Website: bh-photo
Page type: customer-info-address
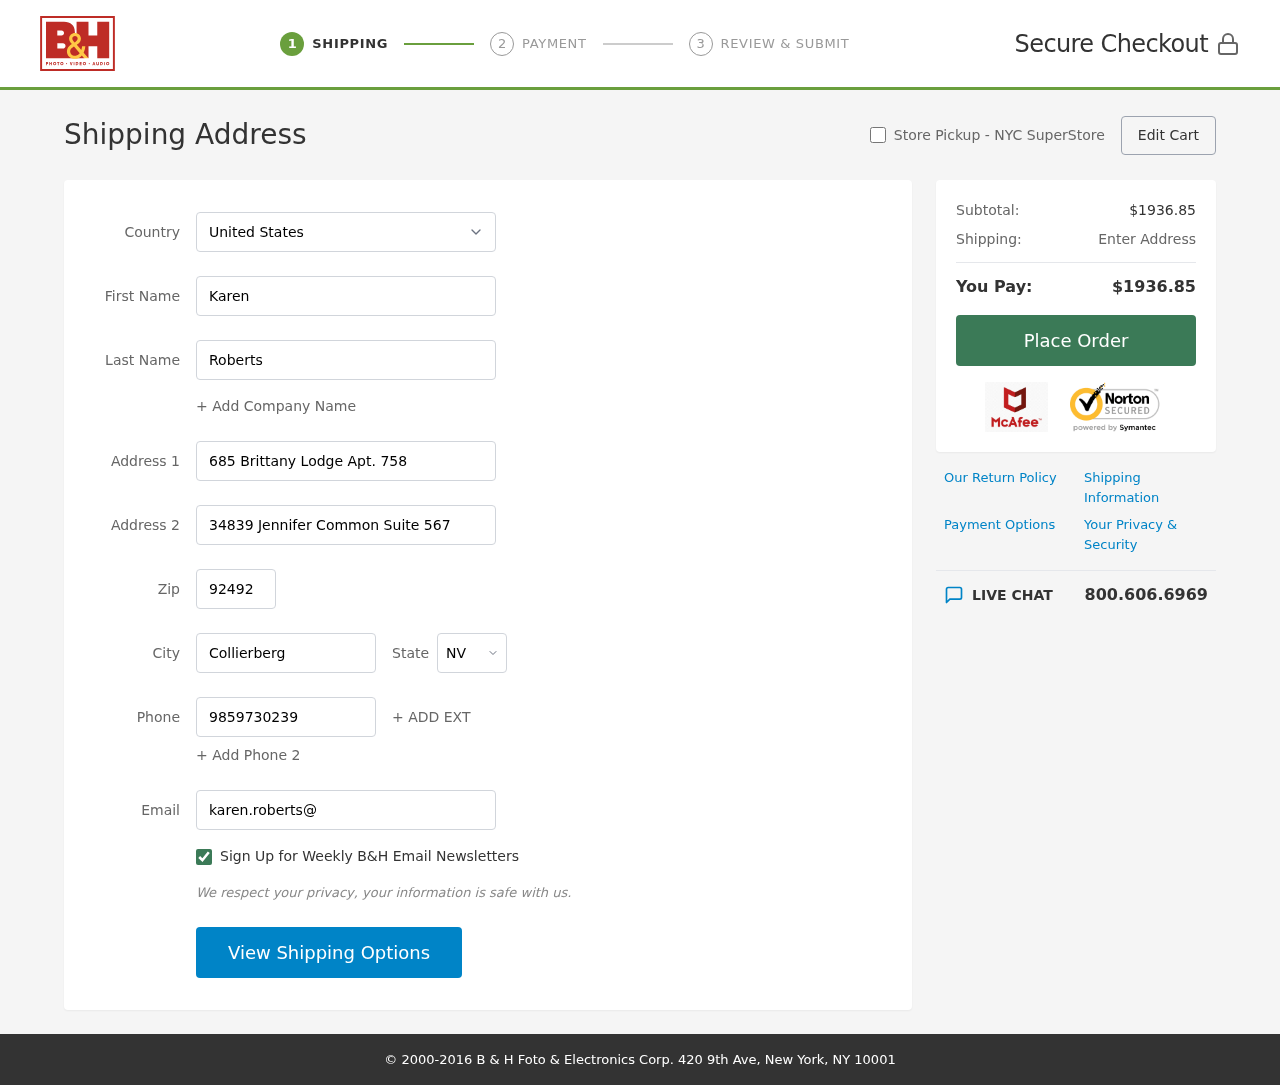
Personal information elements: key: PII_CITY
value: Collierberg
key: PII_COUNTRY
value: United States
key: PII_EMAIL
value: karen.roberts@gmail.com
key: PII_FIRSTNAME
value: Karen
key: PII_LASTNAME
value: Roberts
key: PII_PHONE
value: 9859730239
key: PII_POSTCODE
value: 92492
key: PII_STATE_ABBR
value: NV
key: PII_STREET
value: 685 Brittany Lodge Apt. 758
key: PII_STREET2
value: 34839 Jennifer Common Suite 567
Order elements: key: ORDER_SUBTOTAL
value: $1936.85
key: ORDER_TOTAL
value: $1936.85